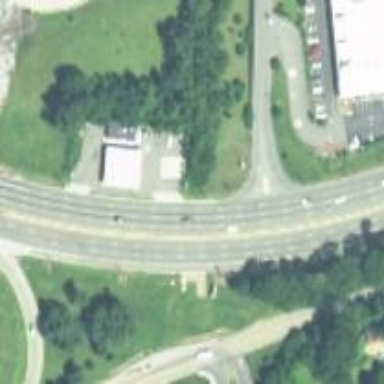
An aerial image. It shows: Trunk highway.